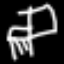
Label: chair